Interaction volume radius: 5 \u00c5
Interaction volume height: 20 \u00c5
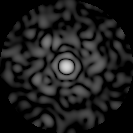
Disorder parameter: 0.8187